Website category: university
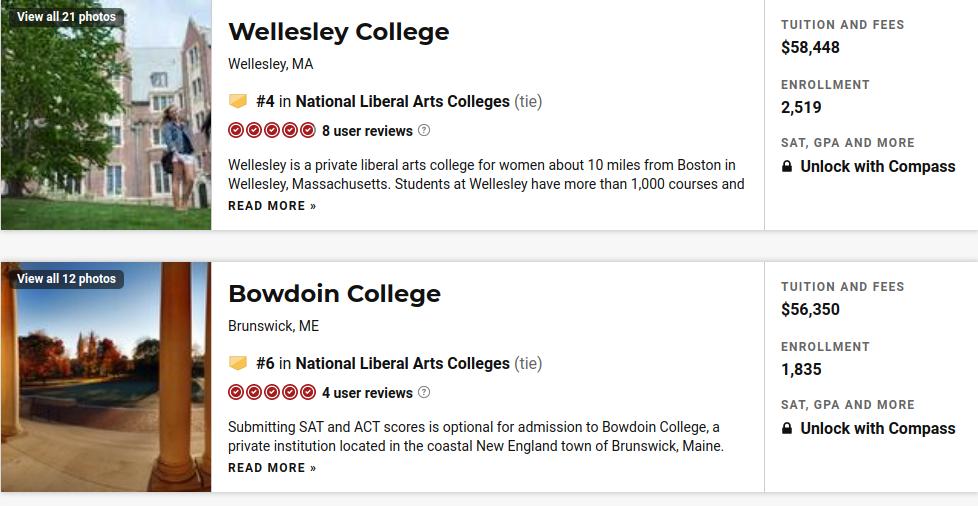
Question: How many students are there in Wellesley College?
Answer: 2,519

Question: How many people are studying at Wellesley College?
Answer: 2,519

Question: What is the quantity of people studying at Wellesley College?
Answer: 2,519

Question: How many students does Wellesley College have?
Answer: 2,519

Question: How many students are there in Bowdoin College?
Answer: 1,835

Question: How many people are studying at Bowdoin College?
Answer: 1,835

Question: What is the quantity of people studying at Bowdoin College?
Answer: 1,835

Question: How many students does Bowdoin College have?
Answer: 1,835

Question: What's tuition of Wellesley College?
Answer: $58,448

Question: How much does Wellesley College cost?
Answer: $58,448

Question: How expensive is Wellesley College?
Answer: $58,448

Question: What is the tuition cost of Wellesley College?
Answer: $58,448

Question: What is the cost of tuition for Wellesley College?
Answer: $58,448

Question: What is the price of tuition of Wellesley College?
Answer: $58,448

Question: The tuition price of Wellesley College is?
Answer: $58,448

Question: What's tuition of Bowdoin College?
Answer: $56,350

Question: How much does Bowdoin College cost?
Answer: $56,350

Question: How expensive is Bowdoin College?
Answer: $56,350

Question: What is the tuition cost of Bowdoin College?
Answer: $56,350

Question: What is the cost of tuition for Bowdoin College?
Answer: $56,350

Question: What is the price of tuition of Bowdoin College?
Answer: $56,350

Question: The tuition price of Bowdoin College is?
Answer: $56,350

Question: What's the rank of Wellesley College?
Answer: #4

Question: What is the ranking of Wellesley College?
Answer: #4

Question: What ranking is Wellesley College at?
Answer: #4

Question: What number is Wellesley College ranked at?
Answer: #4

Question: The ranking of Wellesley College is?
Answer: #4

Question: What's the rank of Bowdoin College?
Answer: #6

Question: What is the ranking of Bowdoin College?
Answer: #6

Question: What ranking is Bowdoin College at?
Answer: #6

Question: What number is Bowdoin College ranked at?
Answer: #6

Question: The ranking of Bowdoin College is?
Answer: #6

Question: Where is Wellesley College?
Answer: Wellesley, MA

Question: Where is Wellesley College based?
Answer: Wellesley, MA

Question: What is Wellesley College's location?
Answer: Wellesley, MA

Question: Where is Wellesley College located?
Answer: Wellesley, MA

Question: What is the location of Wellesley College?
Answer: Wellesley, MA

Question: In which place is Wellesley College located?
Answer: Wellesley, MA

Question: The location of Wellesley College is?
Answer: Wellesley, MA

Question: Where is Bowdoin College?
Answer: Brunswick, ME

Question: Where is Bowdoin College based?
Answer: Brunswick, ME

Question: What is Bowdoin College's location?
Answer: Brunswick, ME

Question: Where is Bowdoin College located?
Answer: Brunswick, ME

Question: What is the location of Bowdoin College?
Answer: Brunswick, ME

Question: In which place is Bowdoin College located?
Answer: Brunswick, ME

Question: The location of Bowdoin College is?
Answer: Brunswick, ME

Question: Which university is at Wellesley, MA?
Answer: Wellesley College

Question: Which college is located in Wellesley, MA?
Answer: Wellesley College

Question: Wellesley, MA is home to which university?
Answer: Wellesley College

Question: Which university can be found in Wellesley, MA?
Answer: Wellesley College

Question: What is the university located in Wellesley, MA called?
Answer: Wellesley College

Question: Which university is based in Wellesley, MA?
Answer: Wellesley College

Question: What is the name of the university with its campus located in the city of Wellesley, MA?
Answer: Wellesley College

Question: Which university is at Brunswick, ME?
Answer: Bowdoin College

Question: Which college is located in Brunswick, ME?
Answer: Bowdoin College

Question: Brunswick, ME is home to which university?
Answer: Bowdoin College

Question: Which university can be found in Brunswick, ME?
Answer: Bowdoin College

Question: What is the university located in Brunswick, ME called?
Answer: Bowdoin College

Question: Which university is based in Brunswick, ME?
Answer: Bowdoin College

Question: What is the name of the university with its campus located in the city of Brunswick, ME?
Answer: Bowdoin College

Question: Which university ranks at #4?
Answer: Wellesley College

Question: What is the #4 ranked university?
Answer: Wellesley College

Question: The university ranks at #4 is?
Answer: Wellesley College

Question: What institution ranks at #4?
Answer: Wellesley College